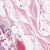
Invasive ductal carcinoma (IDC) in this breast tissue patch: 0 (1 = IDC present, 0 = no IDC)